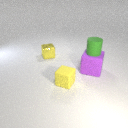
small yellow metal cube behind large purple rubber cube